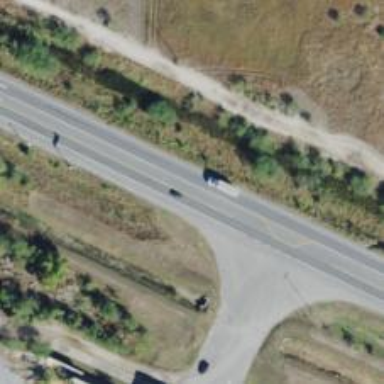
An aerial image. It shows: Trunk link highway.